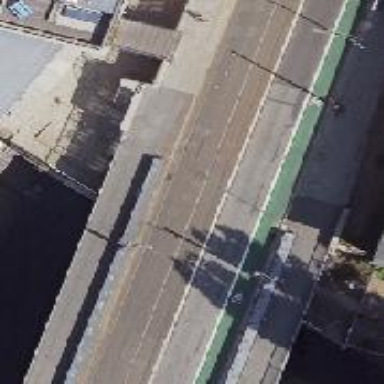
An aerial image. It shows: Secondary road with asphalt surface. There is bridge with separate sidewalk and cycle track on the left side.